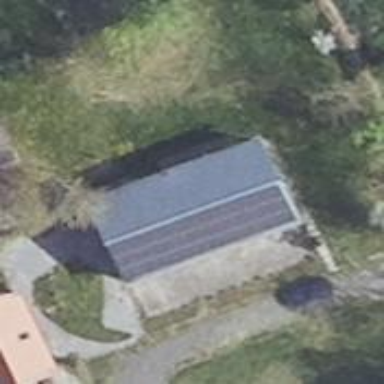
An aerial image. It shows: Building with gabled roof oriented along its length.